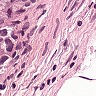
Metastatic tissue present: yes